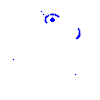
Particle: kaon